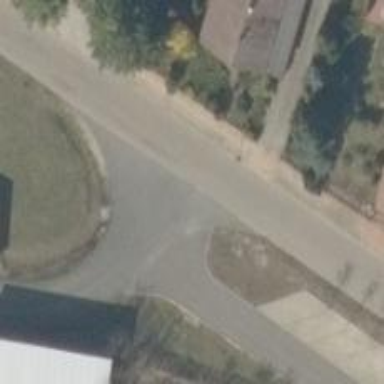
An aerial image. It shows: Abandoned railway alongside driveway.